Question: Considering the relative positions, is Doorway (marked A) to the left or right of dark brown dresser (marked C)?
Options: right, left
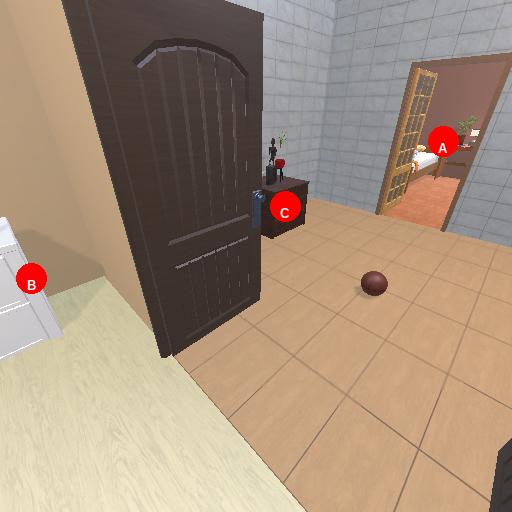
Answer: right